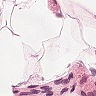
Metastatic tissue present: no